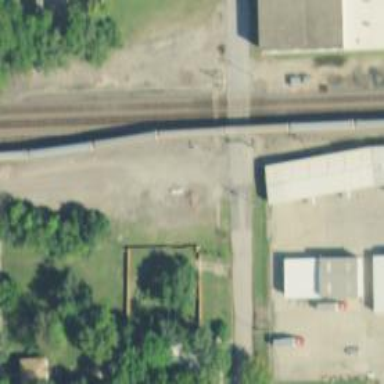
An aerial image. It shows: Railway spur junction.